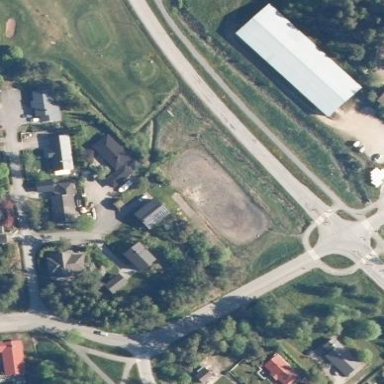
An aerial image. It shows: Equestrian sport pitch with fine gravel surface.